Question: I was using <URL> for how to fade out music player volume in my app, but in iOS 5, this leads to the on-screen HUD for volume appearing to the user, as if they had pressed the volume buttons on the side of their device. Does anyone know a workaround that doesn't display the HUD?

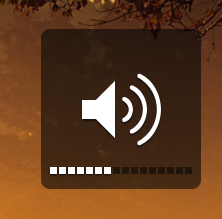
Answer: I found a solution here: <URL>
It simply directs you to add an MPVolumeView to your view. For some reason, having that in the view hierarchy prevents the volume HUD from appearing. Works for me, hopefully for you too.